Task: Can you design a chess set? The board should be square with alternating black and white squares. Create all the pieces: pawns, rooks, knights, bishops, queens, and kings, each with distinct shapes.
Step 4407:
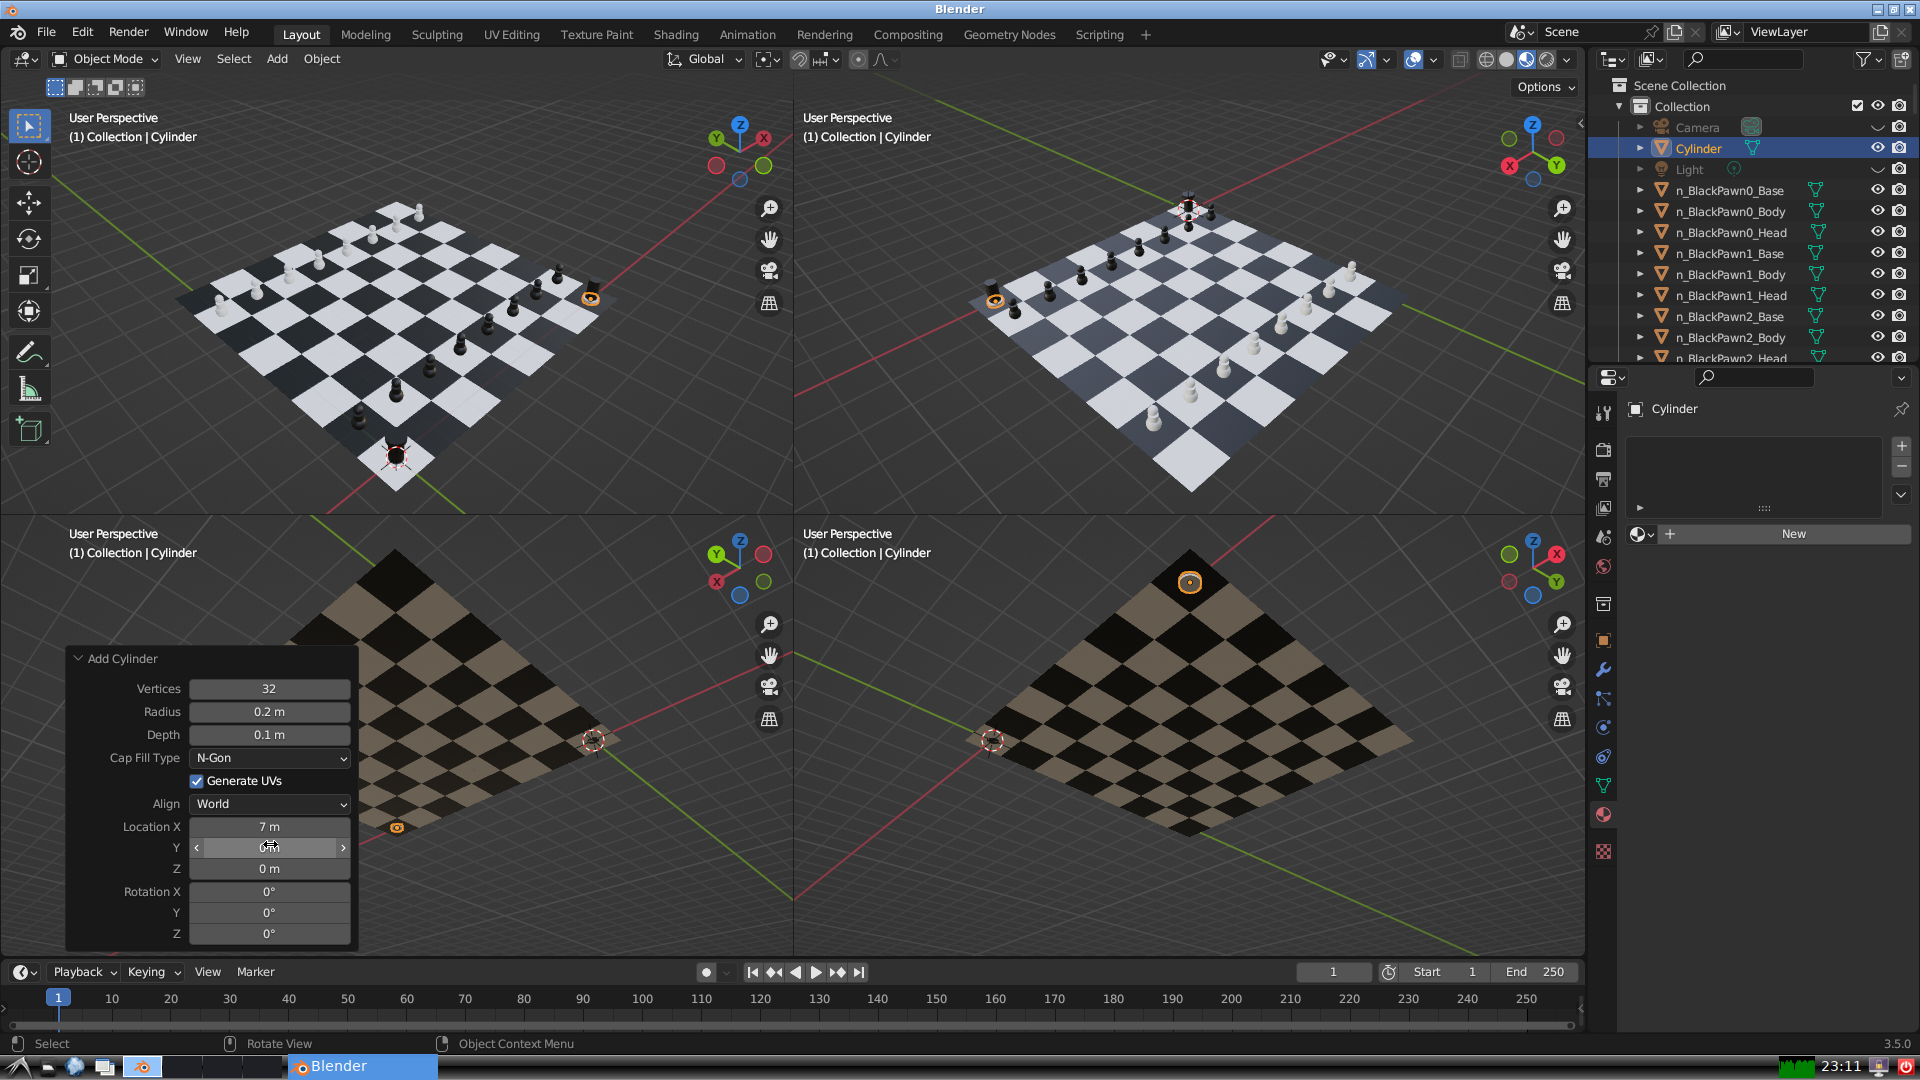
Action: {"mouse_move": [270, 868]}